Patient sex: M
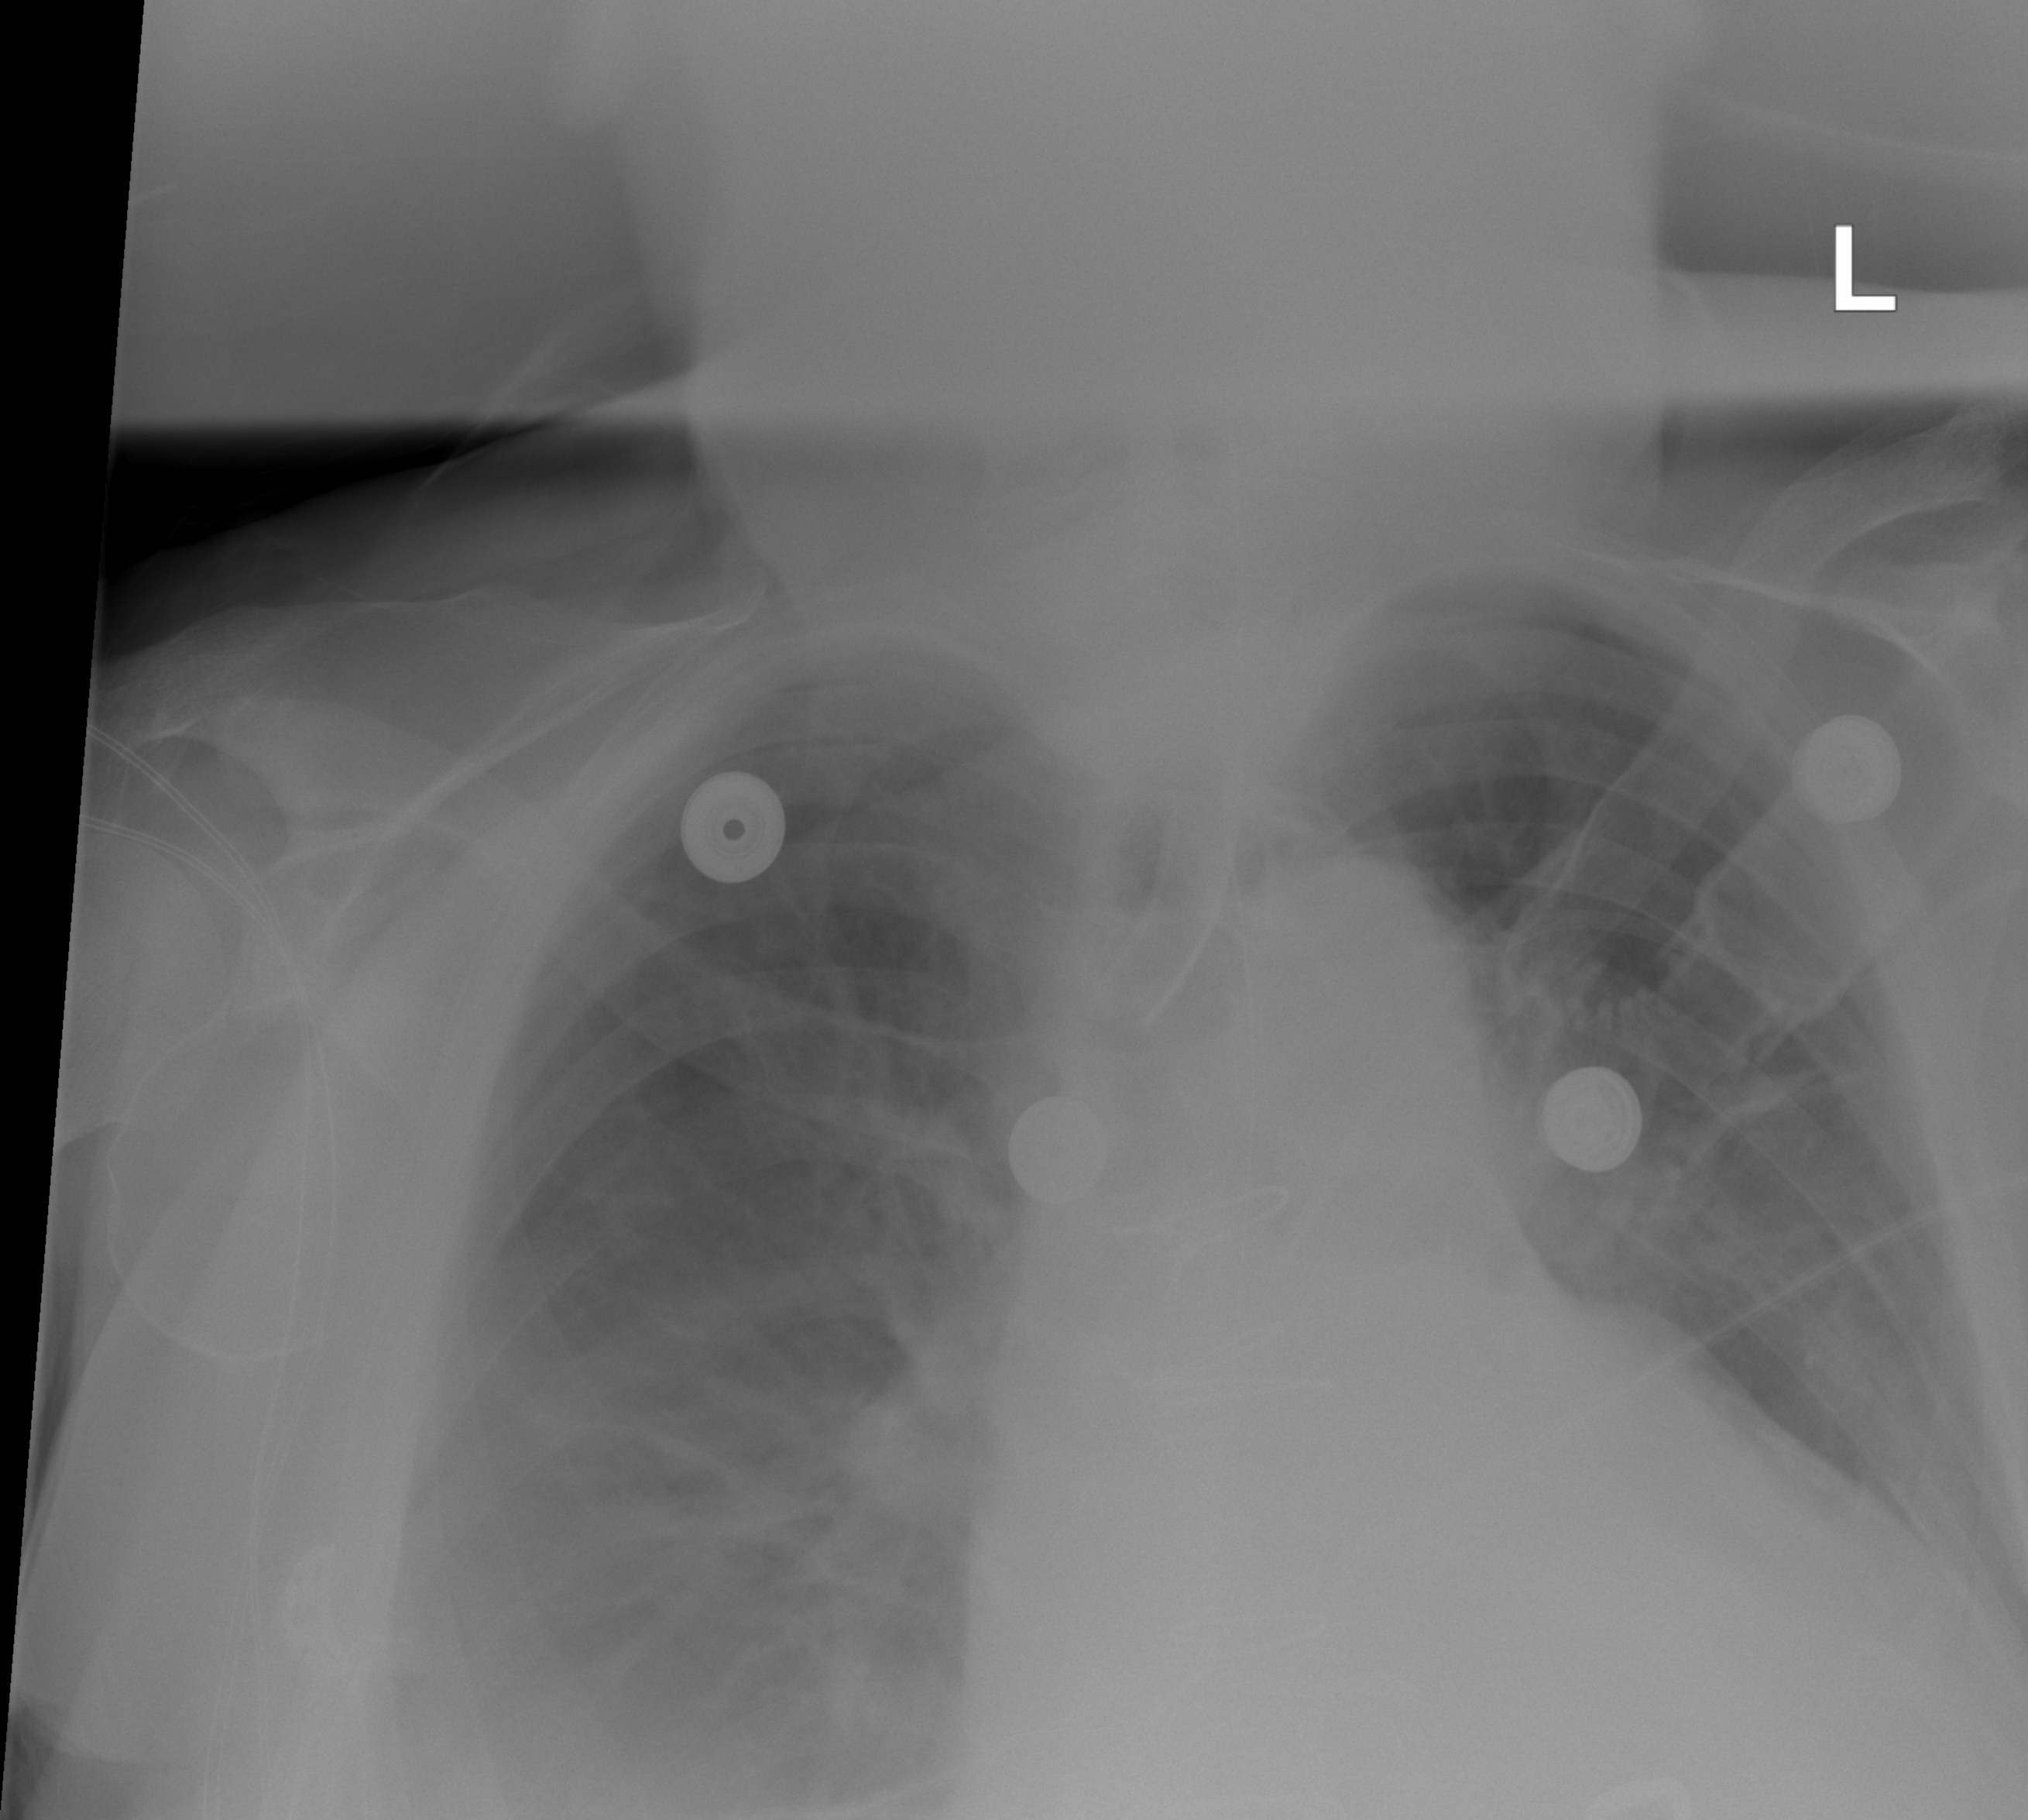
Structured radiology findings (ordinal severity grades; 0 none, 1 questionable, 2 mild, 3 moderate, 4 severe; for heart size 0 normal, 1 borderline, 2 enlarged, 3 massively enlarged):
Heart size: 3
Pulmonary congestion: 0
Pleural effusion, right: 2
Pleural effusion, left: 1
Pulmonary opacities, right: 0
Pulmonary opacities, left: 0
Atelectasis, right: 2
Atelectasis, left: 2